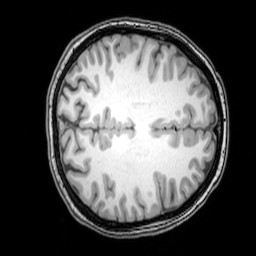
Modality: T1w
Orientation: axial
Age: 25
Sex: female
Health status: healthy
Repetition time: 0.081 s
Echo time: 0.037 s